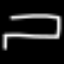
Label: bed